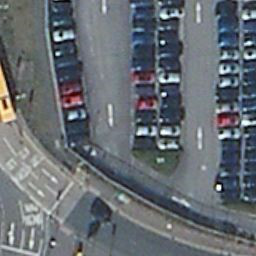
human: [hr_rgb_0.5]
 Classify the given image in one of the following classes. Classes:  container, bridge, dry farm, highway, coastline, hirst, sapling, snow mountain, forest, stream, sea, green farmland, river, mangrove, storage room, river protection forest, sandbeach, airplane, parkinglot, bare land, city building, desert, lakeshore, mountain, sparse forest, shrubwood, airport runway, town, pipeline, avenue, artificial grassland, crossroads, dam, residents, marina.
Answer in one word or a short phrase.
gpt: parkinglot